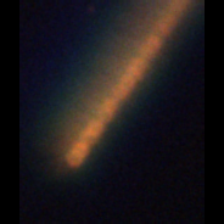
Taxon: Chaetoceros
Group: Diatoms